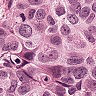
Metastatic tissue present: yes